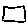
Label: square